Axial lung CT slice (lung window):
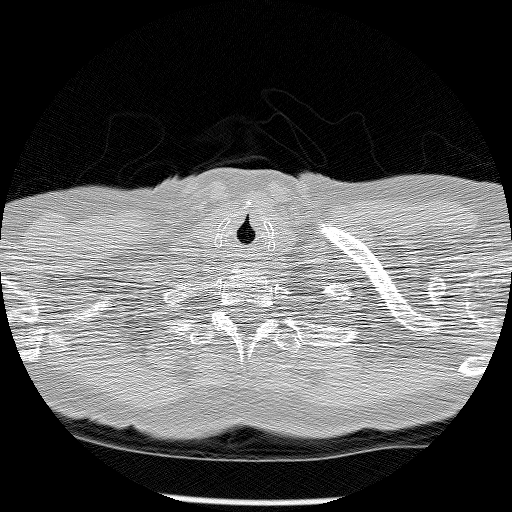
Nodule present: no